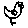
Label: bird